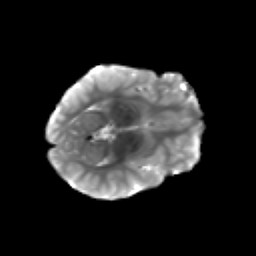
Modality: T2w
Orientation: axial
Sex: female
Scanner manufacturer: siemens
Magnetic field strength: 3 T
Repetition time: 5 s
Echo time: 0.071 s